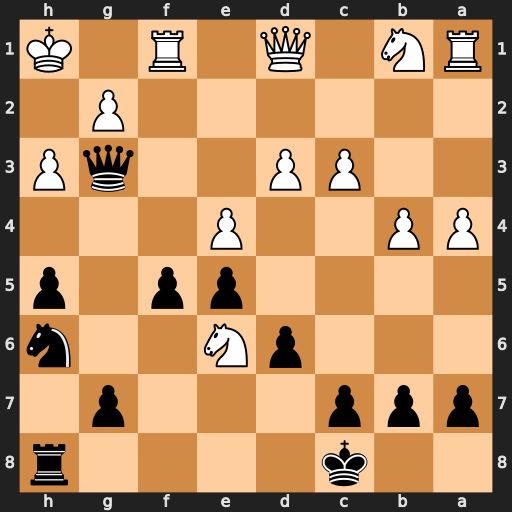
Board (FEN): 2k4r/ppp3p1/3pN2n/4pp1p/PP2P3/2PP2qP/6P1/RN1Q1R1K
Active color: b
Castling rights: -
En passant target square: -
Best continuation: Ng4 hxg4 hxg4+ Kg1 Rh2 Rf2 Qh4 Kf1 Rh1+ Ke2 Rxd1 Kxd1 Qxf2